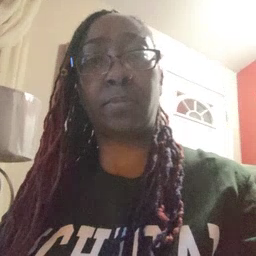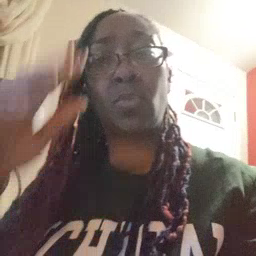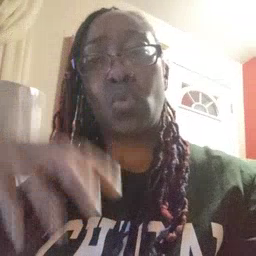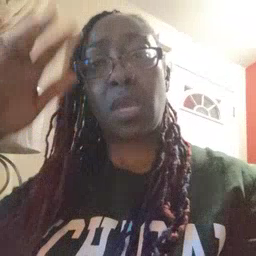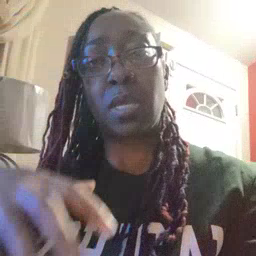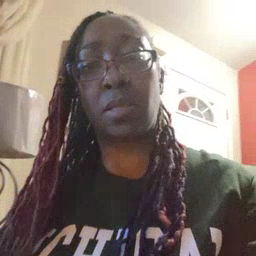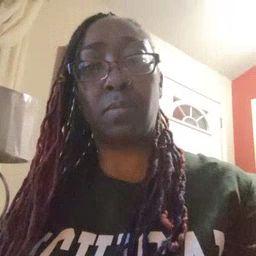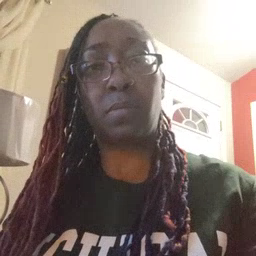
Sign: rain